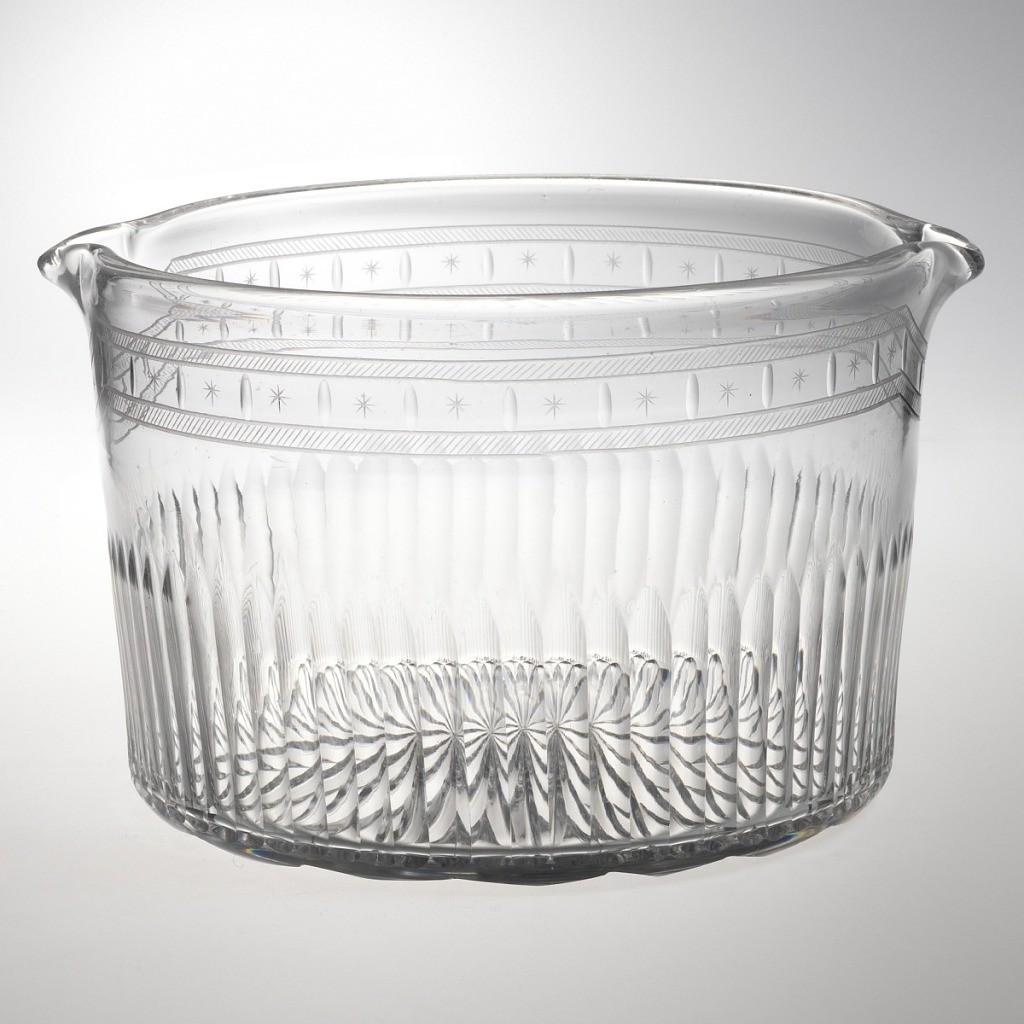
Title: Wine rinser
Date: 18th century
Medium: Cut and engraved glass
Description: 1968-160-3-a: Basin shaped with vertical impressions along lower...;     1968-160-3-b: Basin shaped with vertical impressions along lower...;     1968-160-3-c: Basin shaped with vertical impressions along lower...;     1968-160-3-d: Basin shaped with vertical impressions along lower...;     1968-160-3-e: Basin shaped with vertical impressions along lower...;     1968-160-3-f: Basin shaped with vertical impressions along lower...